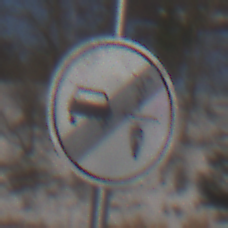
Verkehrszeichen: EndeVerbotUeberholenEinspurigeFahrzeuge
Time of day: MorningAfternoon
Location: Outdoor (Nature)
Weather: PartlyCloudy
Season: Winter
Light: Natural